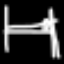
Label: bed